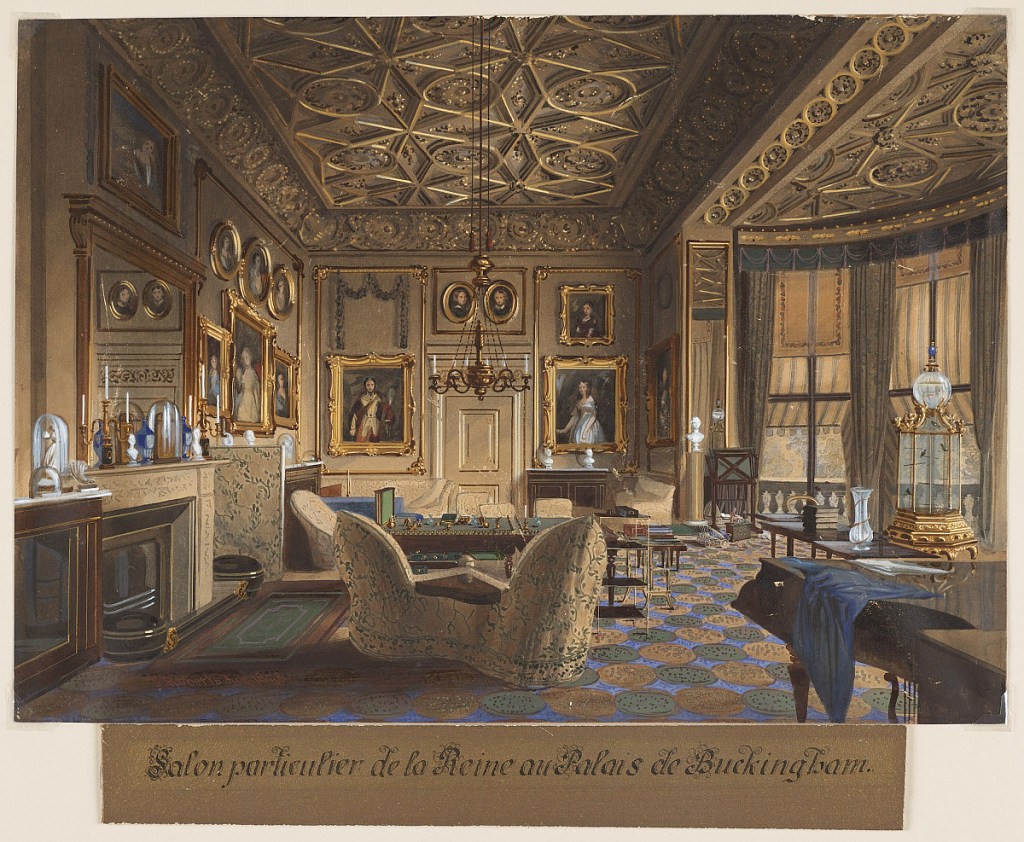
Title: Salon Particulier de la Reine au Palais de Buckingham. (The Queen's Sitting Room at Buckingham Palace)
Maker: James Roberts, British, active France, ca. 1800–1867
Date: August 1848
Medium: Brush and watercolor, gouache, gum Arabic, graphite on white wove watercolor paper Attached label: Brush and black ink, graphite, ruled lines over gold paint on cream paperboard
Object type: Drawing
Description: An interior view of a salon, identified as Queen Victoria's private sitting room, shows a semicircular alcove at right and a fireplace at left. French windows, shaded by striped awnings, lead on to a balcony.  A sense of intimacy is conveyed by the slipcovered furniture, most prominently an English form of a tete-a-tete, viewed from behind, and a draped piano at lower right. The facing wall and that on the left are hung with portrait paintings in elaborate gilt frames. A central six-armed chandelier is suspended from the ceiling, which is coffered in an intricate interlace design. Tables, divans and chairs are arranged on a carpet patterned in green and gold ovals on a blue field. Various examples of objets d'art are visible: a gilt birdcage surmounted by a circular fishbowl in the alcove at right, numerous glass-covered figurines and classical marble busts. Especially touching is the cluster of children's toys.